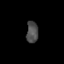
Tissue: skin
Cell type: Myeloid cells
Senescence score: 0.7271
Nuclear area (px): 256
Mean DAPI intensity: 74.414